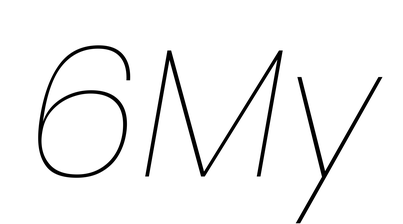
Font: Poppins-ThinItalic